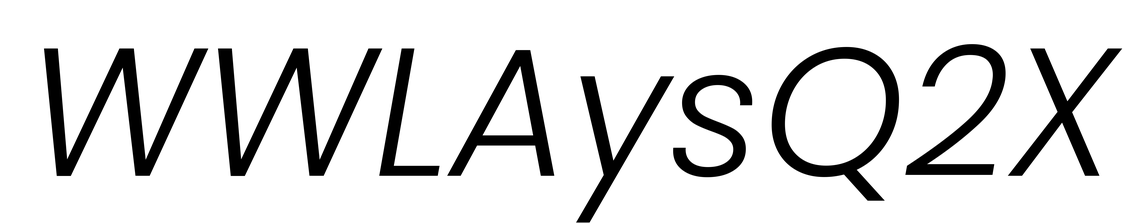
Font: Poppins-LightItalic